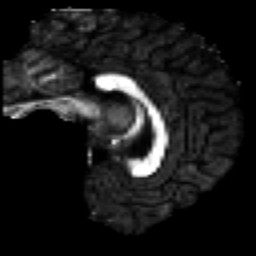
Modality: FA
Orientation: sagittal
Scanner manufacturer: ge
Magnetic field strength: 3 T
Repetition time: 7.98 s
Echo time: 0.0701 s